Question: Chrome updated their dev tools a few days ago. I've spent the best part of an hour looking for the geolocation override in Chrome but can't find it. They don't seem to have updated their <URL> either. I'm on my Mac if the layout is different.
It used to be located here:

Does anyone know if there is still an geolocation tool in dev tools or has this feature been removed?
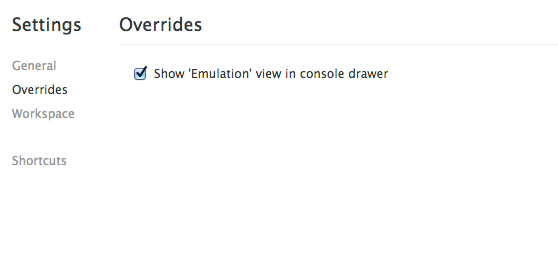
Answer: See this question for how to get to the Emulation tab: <URL>
Once there, you can find Geolocation overrides in the Sensors pane.